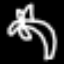
Label: palm tree